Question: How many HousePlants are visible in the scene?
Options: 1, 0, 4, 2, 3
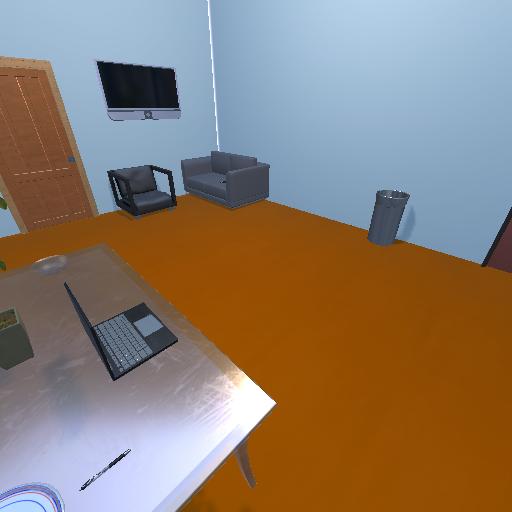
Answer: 1